Field crop: maize
Growth stage: 2
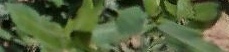
Species: maize